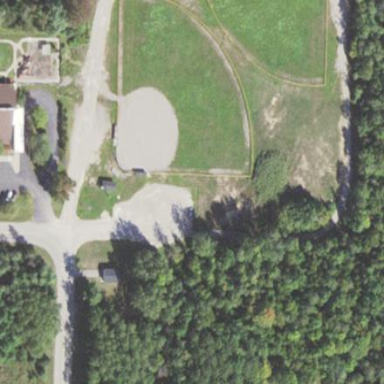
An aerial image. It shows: Baseball pitch for leisure and sports activities.